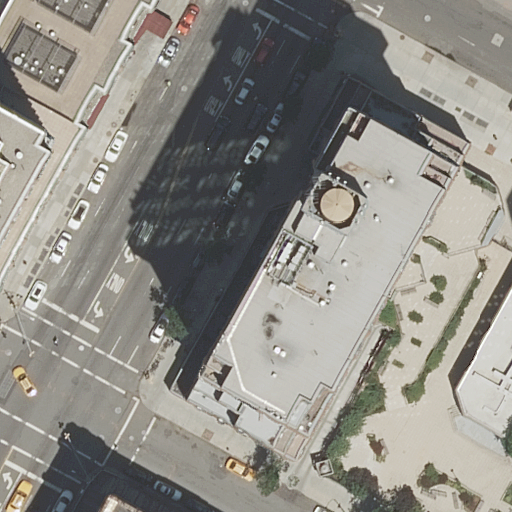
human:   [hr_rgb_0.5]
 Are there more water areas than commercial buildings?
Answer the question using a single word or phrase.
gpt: no

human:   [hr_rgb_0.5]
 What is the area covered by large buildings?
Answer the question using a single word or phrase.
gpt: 7305m2

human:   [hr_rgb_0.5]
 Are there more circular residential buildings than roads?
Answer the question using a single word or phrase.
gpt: no

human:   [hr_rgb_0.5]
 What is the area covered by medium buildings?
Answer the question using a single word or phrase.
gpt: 0m2

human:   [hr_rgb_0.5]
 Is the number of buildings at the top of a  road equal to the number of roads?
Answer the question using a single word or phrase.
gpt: no

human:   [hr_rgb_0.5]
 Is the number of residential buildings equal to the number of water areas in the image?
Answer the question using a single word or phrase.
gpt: no

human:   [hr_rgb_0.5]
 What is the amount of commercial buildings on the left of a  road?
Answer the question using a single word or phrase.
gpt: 0

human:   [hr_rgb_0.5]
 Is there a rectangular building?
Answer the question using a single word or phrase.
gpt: no

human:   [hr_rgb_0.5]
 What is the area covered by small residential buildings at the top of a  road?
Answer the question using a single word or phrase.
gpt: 0m2

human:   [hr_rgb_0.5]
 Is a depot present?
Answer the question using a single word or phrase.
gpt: no

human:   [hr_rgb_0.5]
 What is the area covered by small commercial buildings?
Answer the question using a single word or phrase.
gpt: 0m2

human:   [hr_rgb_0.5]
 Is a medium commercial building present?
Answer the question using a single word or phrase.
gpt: no

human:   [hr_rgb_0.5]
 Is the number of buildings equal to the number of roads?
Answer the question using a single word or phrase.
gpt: no

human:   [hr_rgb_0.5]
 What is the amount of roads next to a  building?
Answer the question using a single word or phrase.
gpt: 7

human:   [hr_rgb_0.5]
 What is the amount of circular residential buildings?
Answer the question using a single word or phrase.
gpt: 0

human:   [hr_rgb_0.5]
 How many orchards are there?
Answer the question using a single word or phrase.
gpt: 0

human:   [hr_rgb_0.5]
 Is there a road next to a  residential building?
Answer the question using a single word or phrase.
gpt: yes

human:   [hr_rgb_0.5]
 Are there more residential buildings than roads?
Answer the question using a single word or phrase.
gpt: no

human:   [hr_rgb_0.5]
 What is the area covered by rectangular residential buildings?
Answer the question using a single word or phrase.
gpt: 0m2

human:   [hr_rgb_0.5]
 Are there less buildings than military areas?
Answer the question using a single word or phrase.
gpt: no

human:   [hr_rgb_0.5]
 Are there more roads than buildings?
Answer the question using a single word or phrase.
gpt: yes

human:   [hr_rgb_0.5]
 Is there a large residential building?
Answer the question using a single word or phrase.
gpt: yes

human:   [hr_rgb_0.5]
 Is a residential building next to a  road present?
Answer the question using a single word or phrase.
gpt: yes

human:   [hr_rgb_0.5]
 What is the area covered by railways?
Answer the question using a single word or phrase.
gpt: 0m2

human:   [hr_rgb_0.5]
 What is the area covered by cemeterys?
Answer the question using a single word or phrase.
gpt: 0m2

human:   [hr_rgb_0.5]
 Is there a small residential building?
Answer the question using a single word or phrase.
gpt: no

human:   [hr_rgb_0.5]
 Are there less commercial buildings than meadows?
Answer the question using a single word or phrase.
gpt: no

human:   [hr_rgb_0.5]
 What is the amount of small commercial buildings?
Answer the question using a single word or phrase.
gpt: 0

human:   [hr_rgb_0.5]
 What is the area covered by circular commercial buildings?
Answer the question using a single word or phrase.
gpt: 0m2

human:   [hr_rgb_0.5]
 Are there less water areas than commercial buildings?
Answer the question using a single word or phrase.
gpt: no

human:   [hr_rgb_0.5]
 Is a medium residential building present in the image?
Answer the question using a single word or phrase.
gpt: no

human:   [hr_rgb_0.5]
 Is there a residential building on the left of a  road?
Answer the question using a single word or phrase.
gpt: yes

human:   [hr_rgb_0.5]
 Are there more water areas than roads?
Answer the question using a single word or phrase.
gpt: no

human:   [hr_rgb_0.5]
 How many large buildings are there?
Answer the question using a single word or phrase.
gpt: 4

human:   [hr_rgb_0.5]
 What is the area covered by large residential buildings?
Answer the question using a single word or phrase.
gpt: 7305m2

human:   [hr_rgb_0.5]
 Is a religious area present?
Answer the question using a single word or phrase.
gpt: no